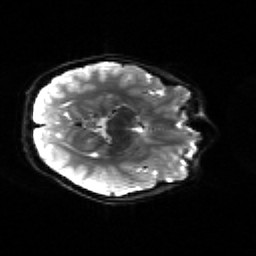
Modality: sbref
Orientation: axial
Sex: male
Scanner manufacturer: siemens
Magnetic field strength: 3 T
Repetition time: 5 s
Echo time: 0.071 s